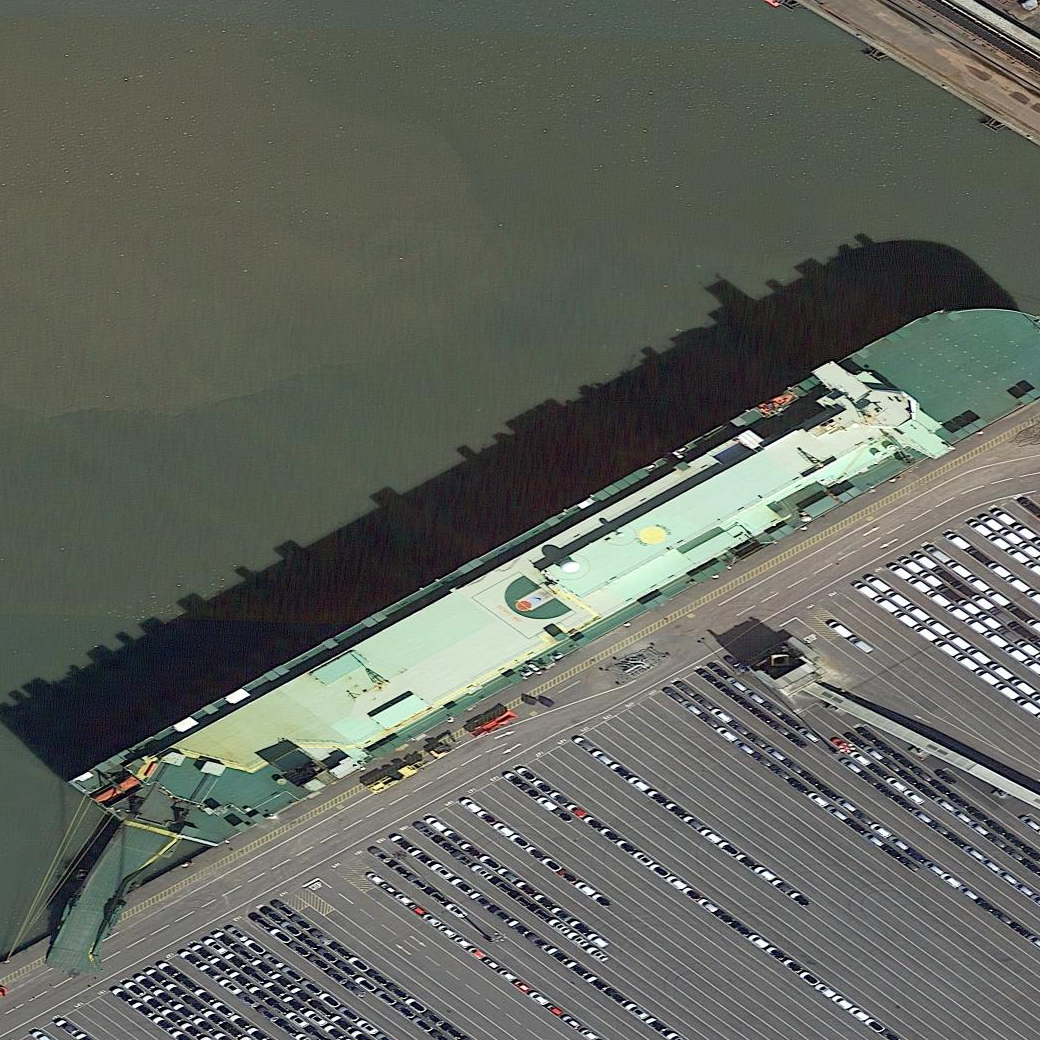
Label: Cargo_ship